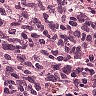
Metastatic tissue present: no